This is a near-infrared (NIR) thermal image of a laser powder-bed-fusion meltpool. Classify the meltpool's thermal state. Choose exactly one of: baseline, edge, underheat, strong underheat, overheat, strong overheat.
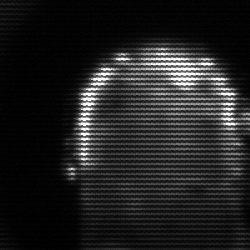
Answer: baseline